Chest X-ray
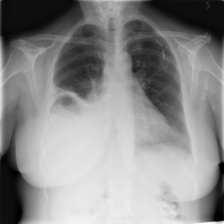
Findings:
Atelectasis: positive
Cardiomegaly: negative
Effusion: positive
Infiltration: positive
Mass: negative
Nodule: negative
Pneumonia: negative
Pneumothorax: negative
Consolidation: negative
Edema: negative
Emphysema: negative
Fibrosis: negative
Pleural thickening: negative
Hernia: negative